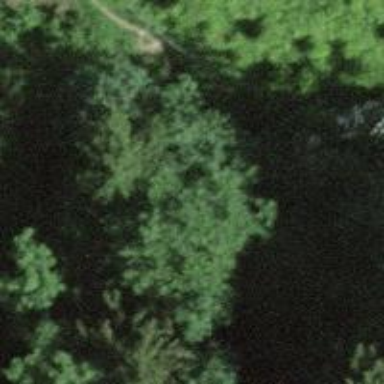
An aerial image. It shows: Path leading to bridge.